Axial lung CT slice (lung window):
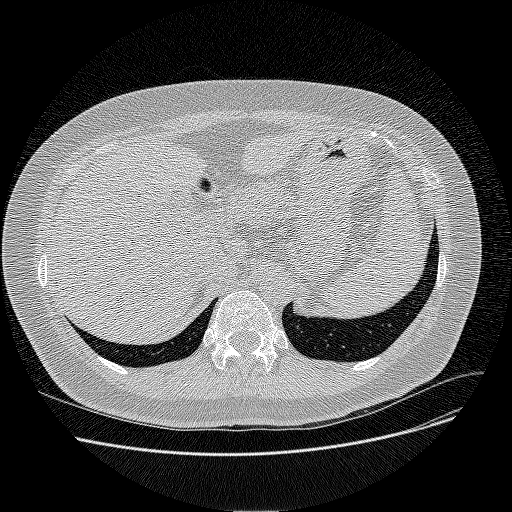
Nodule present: no